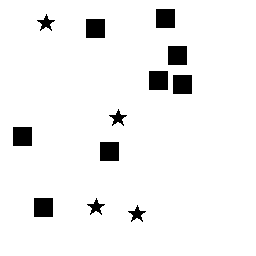
Squares: 8
Triangles: 0
Stars: 4
Total shapes: 12